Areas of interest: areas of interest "Dengyun Park"
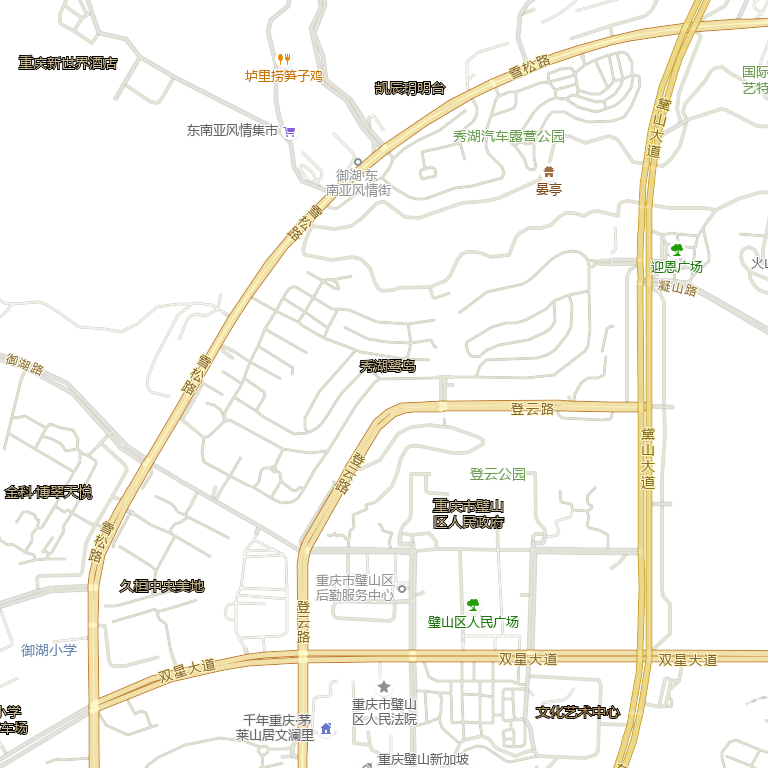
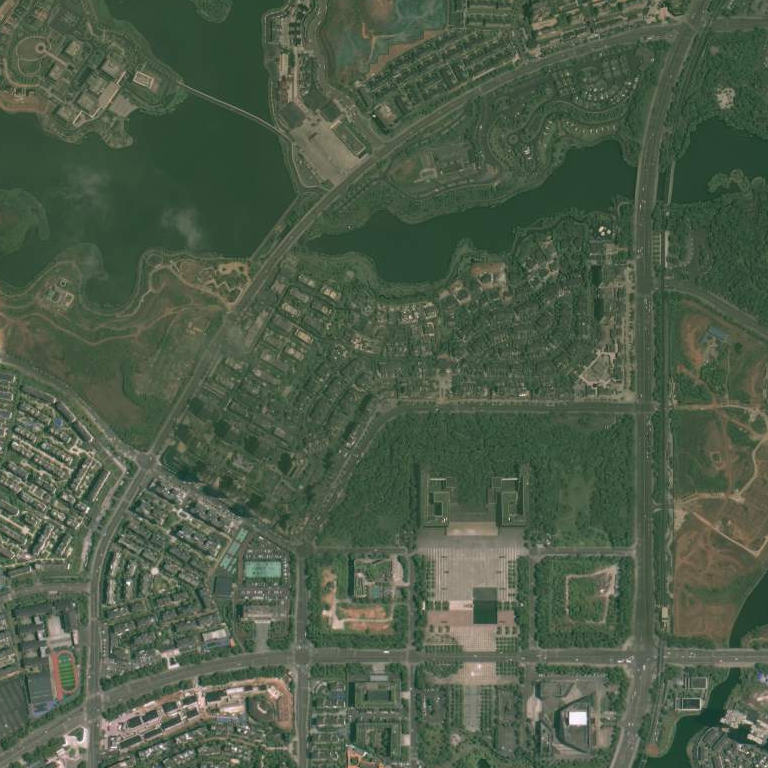